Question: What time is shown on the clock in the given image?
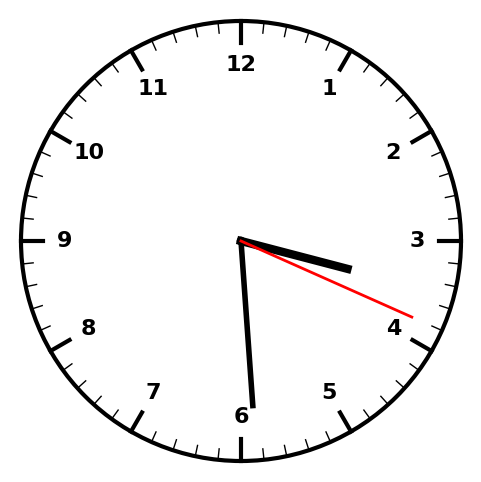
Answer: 03:29:19